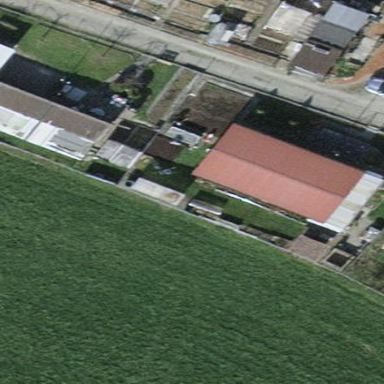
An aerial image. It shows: Shed building.